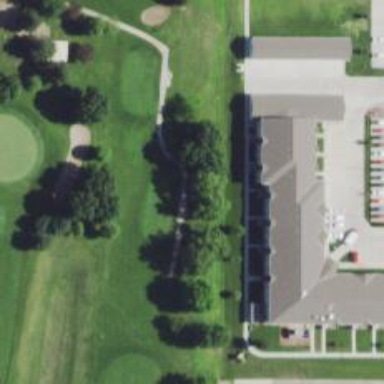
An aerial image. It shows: Path for both roads and golfers.